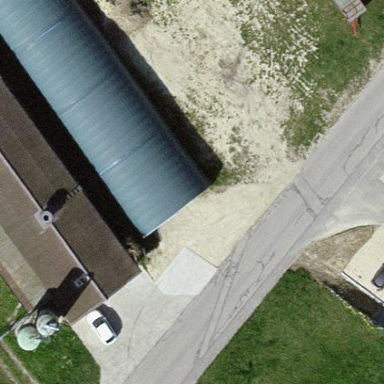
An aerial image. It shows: Greenhouse.